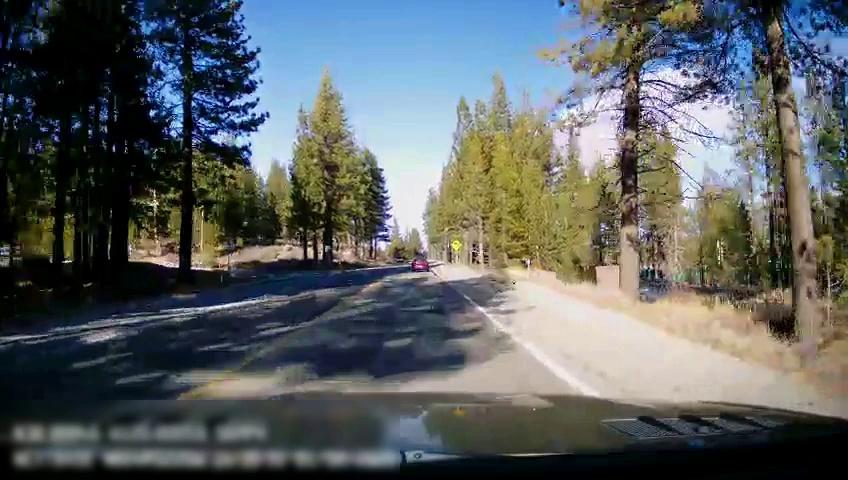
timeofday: Day
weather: Sunny
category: Drivable Space
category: Vehicles | Car
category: Lanes | Current Lane
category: Lanes | Current Lane